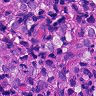
Metastatic tissue present: yes